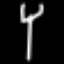
Label: fork